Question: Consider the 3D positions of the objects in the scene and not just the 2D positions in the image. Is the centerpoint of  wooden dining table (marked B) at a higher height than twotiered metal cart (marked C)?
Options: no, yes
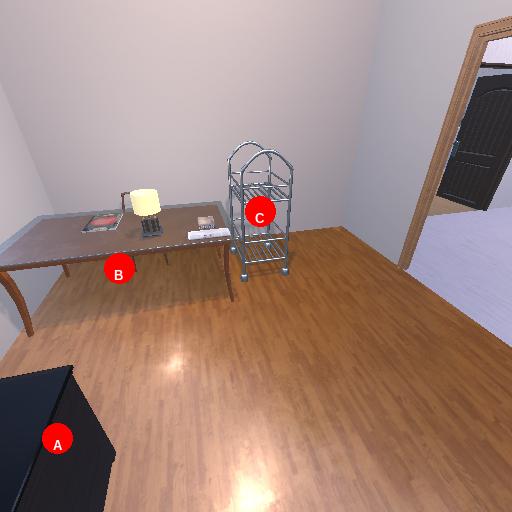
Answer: no